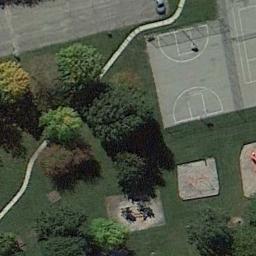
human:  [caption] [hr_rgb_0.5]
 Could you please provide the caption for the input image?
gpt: The basketball court is in the corner of the lawn,With many trees nearby .

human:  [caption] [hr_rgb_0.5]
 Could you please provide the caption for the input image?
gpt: A basketball court next to a badminton court and some trees beside .

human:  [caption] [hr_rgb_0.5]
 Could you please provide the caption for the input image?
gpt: There is a path beside the basketball court .

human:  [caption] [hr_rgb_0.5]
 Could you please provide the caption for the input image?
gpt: There is a basketball court in the middle of grass next to some trees .

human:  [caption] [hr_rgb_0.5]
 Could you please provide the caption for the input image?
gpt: Many trees are near the basketball court .